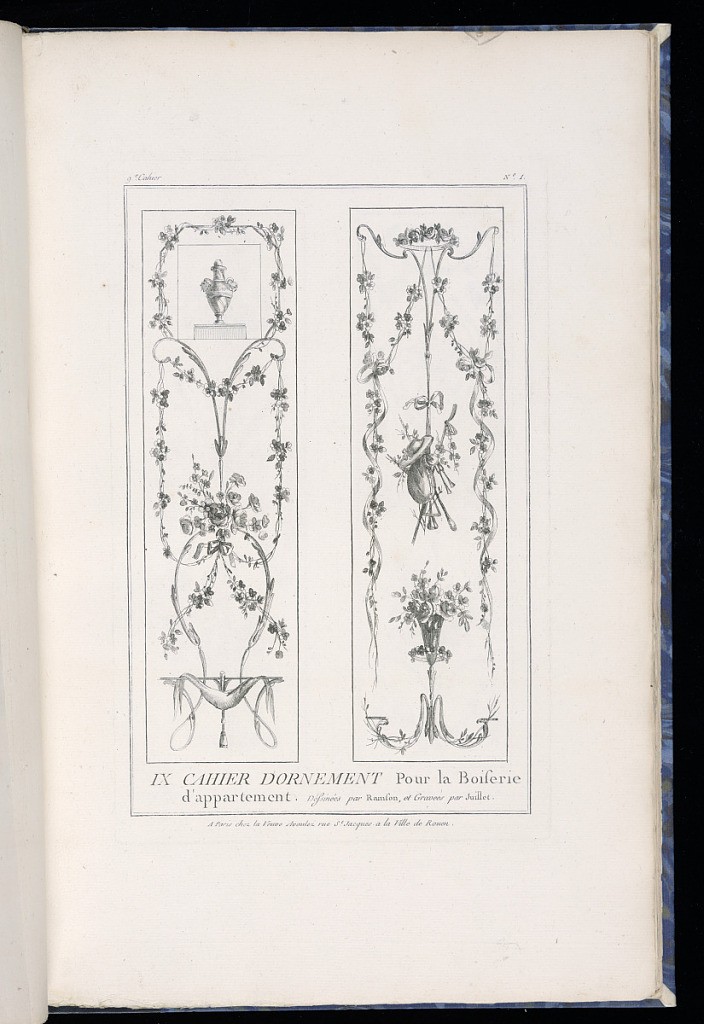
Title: Title Page
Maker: Pierre Ranson, French, 1736–1786
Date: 1777–79
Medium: Etching on paper
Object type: Print
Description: Title page and design for two rectangular decorative panels featuring arabesque motifs including scrolling acanthus leaves (rinceaux), flowers, festoons of flowers, ribbons, a vase, hat, and a bagpipe or musette. The plate is titled and numbered.